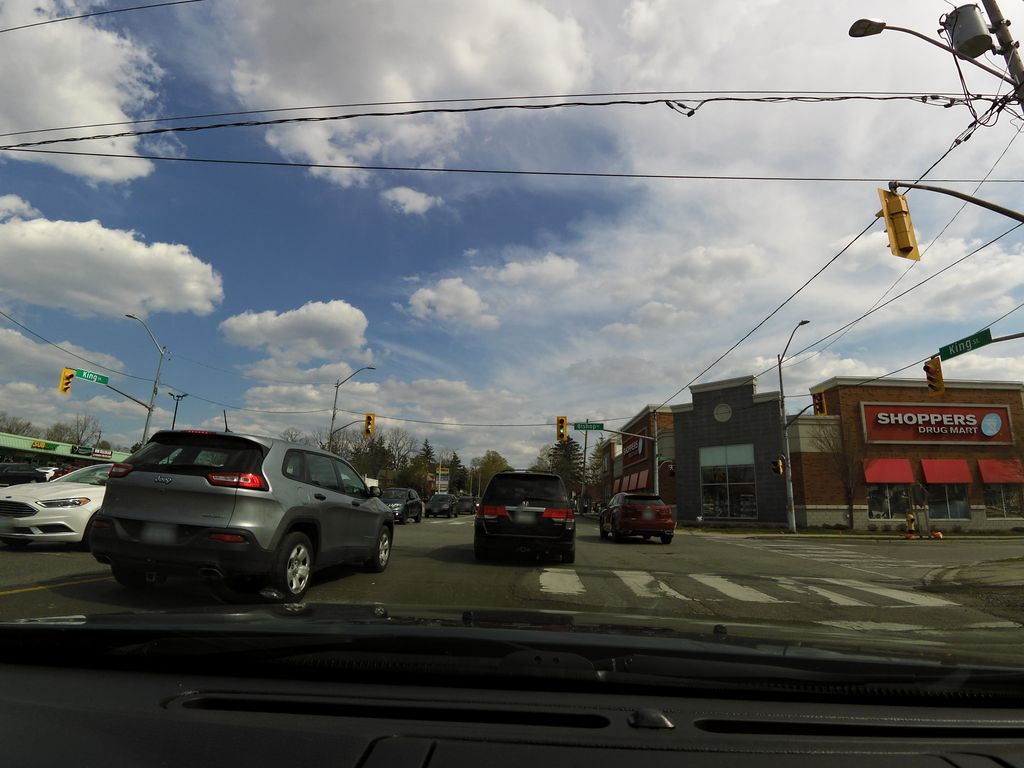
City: kitchener-waterloo